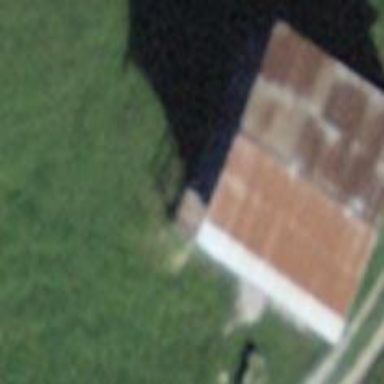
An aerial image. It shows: Rural barn.